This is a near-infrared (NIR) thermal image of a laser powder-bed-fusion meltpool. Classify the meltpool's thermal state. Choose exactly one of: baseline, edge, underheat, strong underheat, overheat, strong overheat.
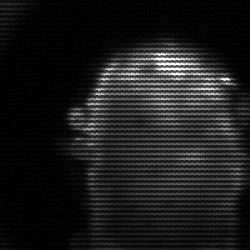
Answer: baseline